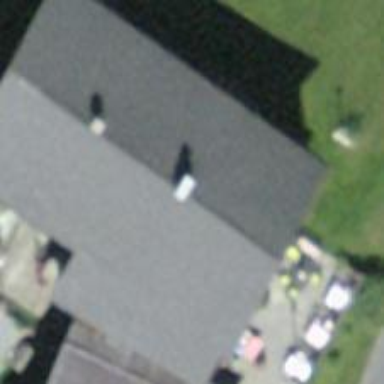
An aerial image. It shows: Restaurant.